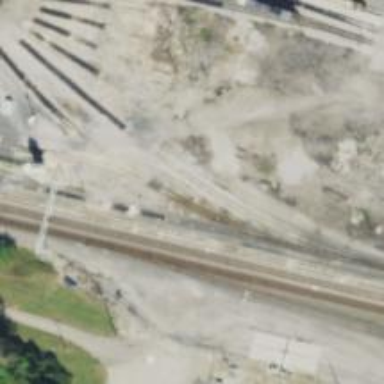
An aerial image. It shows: Railway track.